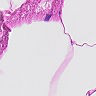
Metastatic tissue present: no